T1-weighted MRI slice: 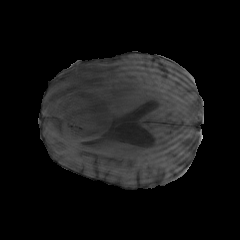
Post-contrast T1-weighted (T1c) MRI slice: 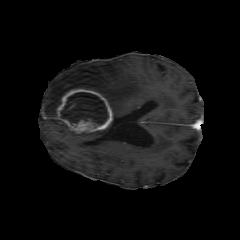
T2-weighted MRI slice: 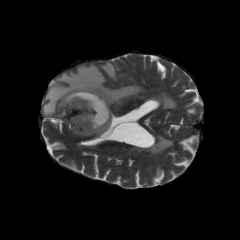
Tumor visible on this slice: yes